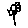
Label: flower